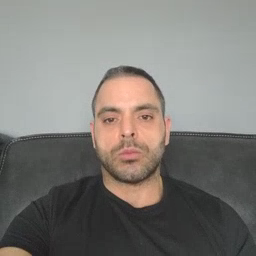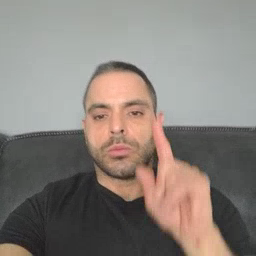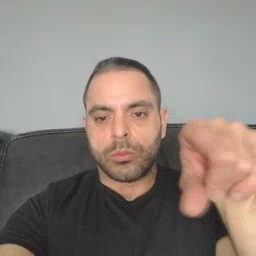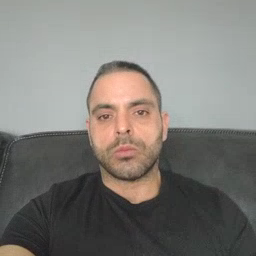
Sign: go